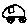
Label: car